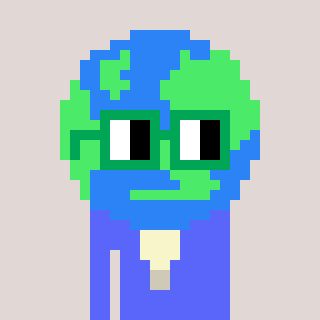
a pixel art character with square green glasses, a earth-shaped head and a purple-colored body on a warm background